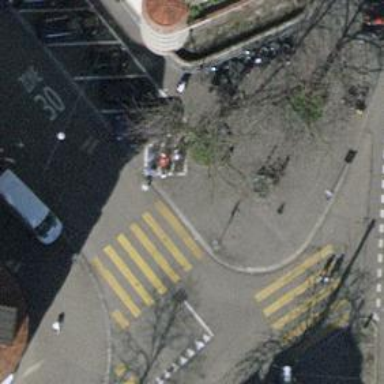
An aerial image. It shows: Bicycle parking area with stands available.